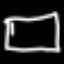
Label: square